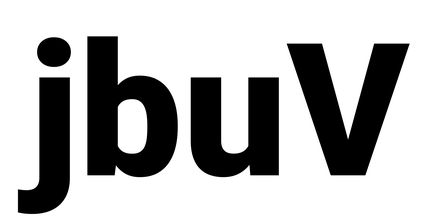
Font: Roboto_Black